Question: I am using clock_gettime() (from time.h) on Linux 2.6 to control timing in my thread loop. I need 500mS within +/- 5mS timing. It seems to be giving me 500mS for a while then starts drifting or jittering to +/- 30mS:

I am using the CLOCK_REALTIME call with it. Is there any way to improve the deviation it is having? I'm simply counting every mS with it and once the counter hits 500 fire off an interrupt.
This is also within the QT 4.3 Framework. The QTimer seemed even more jittery than this.
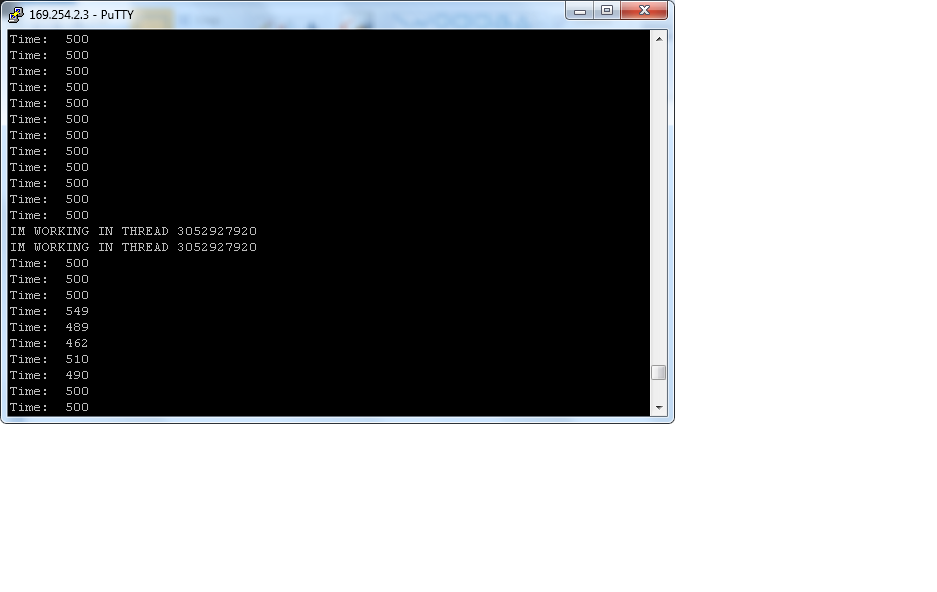
Answer: Based on the wording of your question, I have a feeling you might be accumulating your time differences incorrectly.
Try this approach:
'''
#include <stdio.h>
#include <time.h>
long elapsed_milli( struct timespec * t1, struct timespec *t2 )
{
return (long)(t2->tv_sec - t1->tv_sec) * 1000L
+ (t2->tv_nsec - t1->tv_nsec) / 1000000L;
}
int main()
{
const long period_milli = 500;
struct timespec ts_last;
struct timespec ts_next;
const struct timespec ts_sleep = { 0, 1000000L };
clock_gettime( CLOCK_REALTIME, &ts_last );
while( 1 )
{
nanosleep( &ts_sleep, NULL );
clock_gettime( CLOCK_REALTIME, &ts_next );
long elapsed = elapsed_milli( &ts_last, &ts_next );
if( elapsed >= period_milli )
{
printf( "Elapsed : %ld
", elapsed );
ts_last.tv_nsec += period_milli * 1000000L;
if( ts_last.tv_nsec >= 1000000000L )
{
ts_last.tv_nsec -= 1000000000L;
ts_last.tv_sec++;
}
}
}
return 0;
}
'''
Every time the required period has elapsed, the "previous" time is updated to use the expected time at which that period elapsed, rather than the actual time. This example uses a 1ms sleep between each poll, which might be over the top.